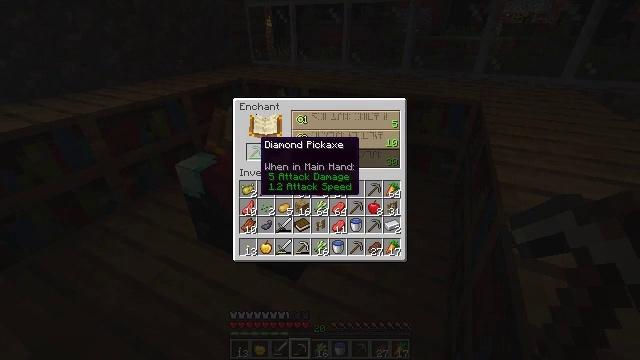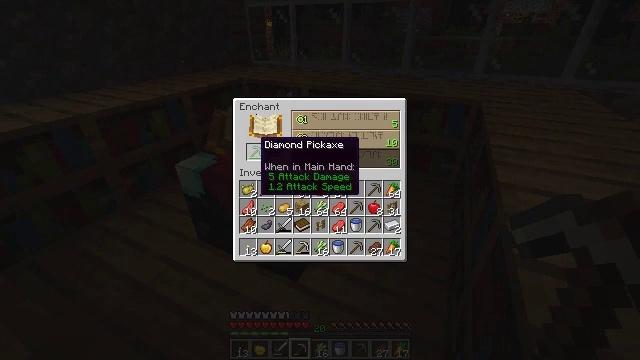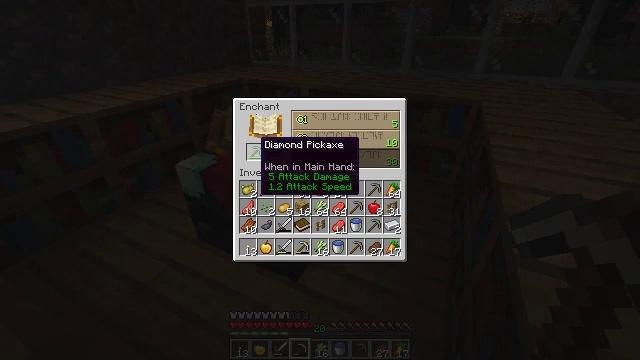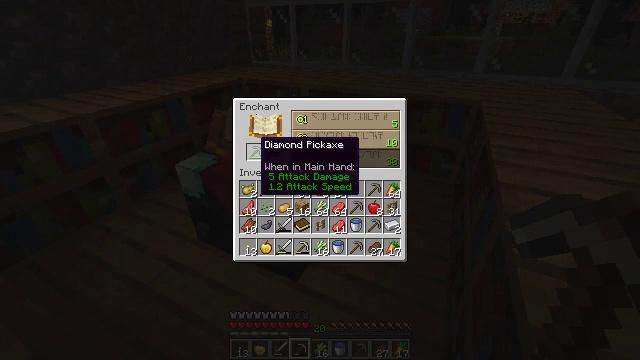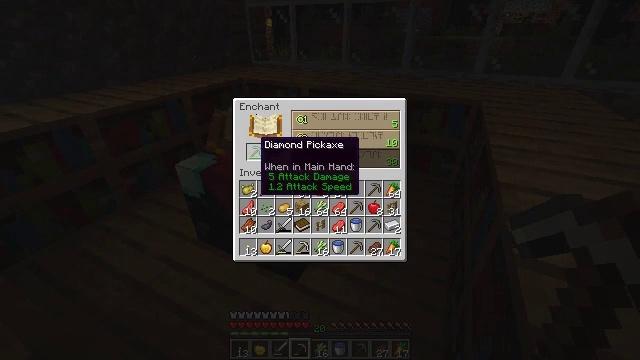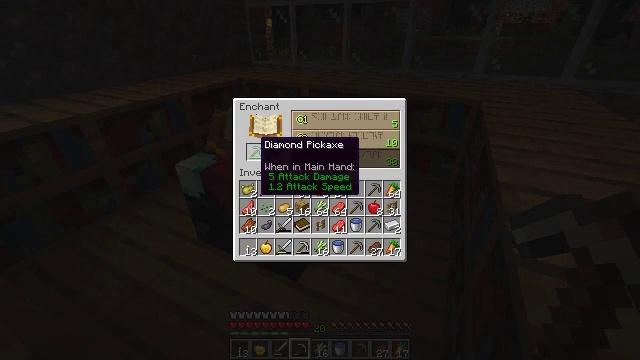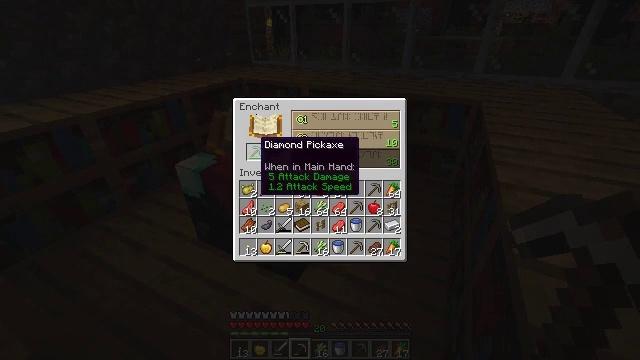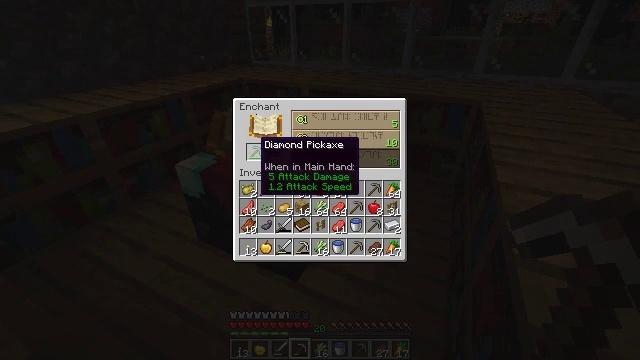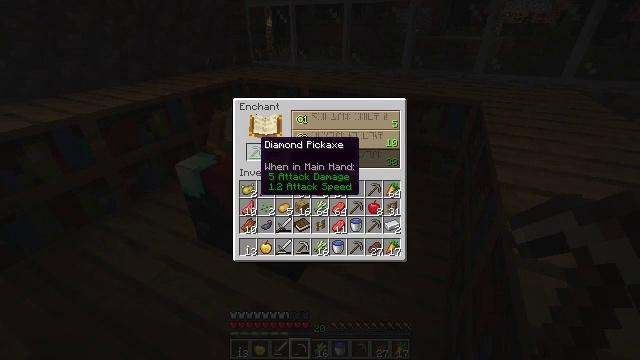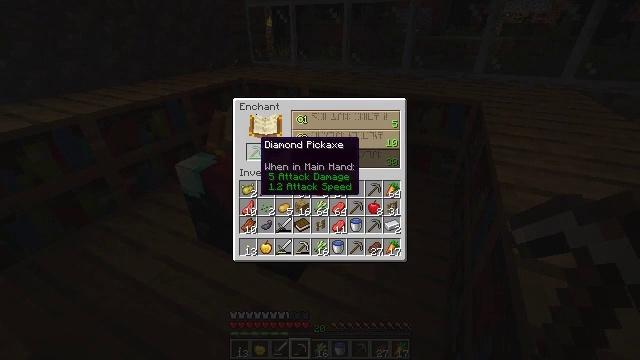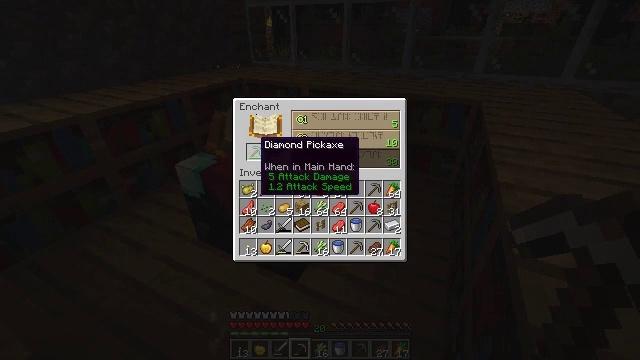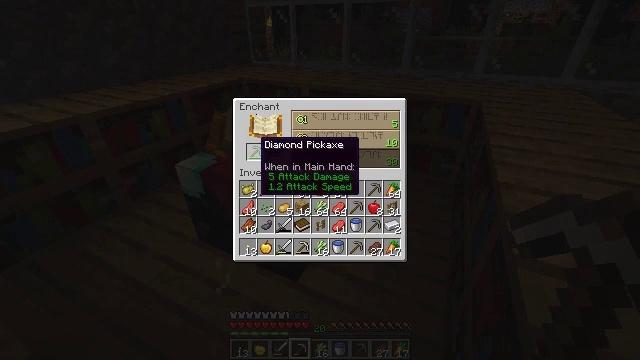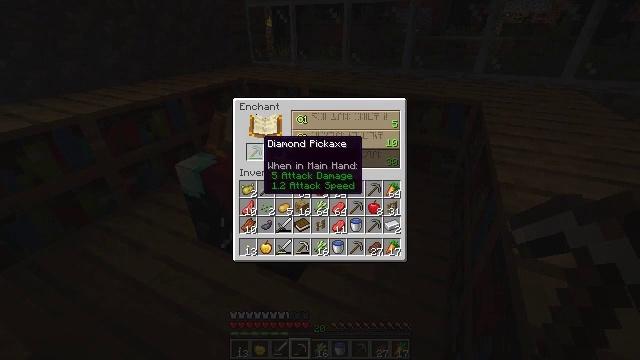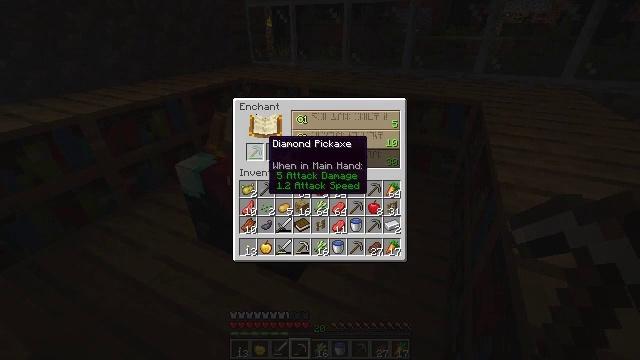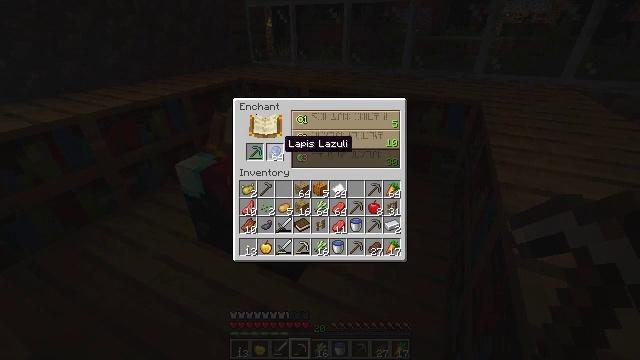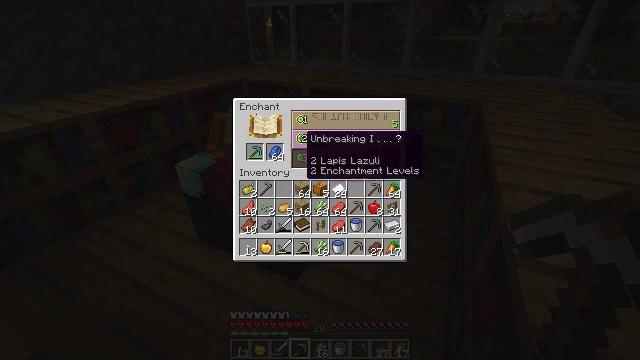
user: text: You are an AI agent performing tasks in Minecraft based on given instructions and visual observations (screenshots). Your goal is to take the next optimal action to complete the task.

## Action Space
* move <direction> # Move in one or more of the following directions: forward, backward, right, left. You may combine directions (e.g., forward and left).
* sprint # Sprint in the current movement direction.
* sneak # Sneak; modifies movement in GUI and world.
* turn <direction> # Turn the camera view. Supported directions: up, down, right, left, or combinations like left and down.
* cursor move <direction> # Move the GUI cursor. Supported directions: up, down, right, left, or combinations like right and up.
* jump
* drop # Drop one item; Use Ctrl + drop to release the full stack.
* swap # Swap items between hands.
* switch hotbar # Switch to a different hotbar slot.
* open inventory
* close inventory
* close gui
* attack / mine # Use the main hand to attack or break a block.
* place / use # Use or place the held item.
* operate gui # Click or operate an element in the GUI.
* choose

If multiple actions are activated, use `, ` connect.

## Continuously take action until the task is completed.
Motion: motion action
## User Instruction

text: Combine paper and wooden planks to get a cartography table.
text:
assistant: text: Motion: no_op
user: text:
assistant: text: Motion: no_op
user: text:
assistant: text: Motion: no_op
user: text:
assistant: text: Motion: no_op
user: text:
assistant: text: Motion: no_op
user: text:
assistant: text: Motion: no_op
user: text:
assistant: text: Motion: no_op
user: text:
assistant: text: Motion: no_op
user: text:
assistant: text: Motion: no_op
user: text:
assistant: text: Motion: no_op
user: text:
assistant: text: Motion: no_op
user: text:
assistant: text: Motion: no_op
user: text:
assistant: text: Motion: no_op
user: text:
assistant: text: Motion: cursor move right
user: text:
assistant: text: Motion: cursor move right
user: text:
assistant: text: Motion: cursor move right and up
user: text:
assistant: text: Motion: cursor move right
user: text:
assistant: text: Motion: cursor move right
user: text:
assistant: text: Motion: no_op
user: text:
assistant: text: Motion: no_op
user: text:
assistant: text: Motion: no_op
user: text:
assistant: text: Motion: no_op
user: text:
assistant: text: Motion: no_op
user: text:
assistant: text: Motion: no_op
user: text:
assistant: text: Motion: no_op
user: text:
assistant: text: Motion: no_op
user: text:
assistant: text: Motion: no_op
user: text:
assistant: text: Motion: no_op
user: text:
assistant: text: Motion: no_op
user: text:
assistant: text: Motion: no_op